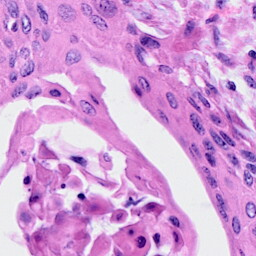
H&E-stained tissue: Cervix